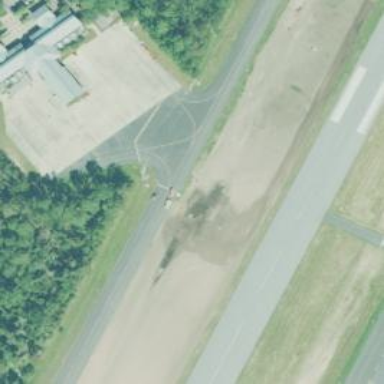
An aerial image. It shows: Image of taxiway at airport.